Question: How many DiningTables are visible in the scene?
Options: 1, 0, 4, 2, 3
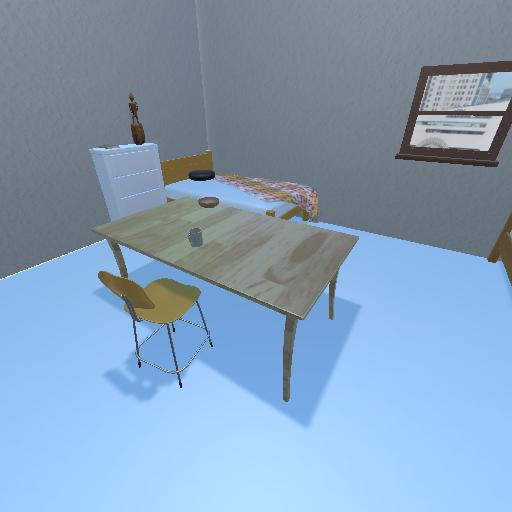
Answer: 1